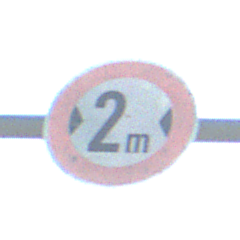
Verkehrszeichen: TatsaechlicheBreite2
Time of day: MorningAfternoon
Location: Outdoor (Suburban)
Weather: PartlyCloudy
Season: NotSpecified
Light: Natural